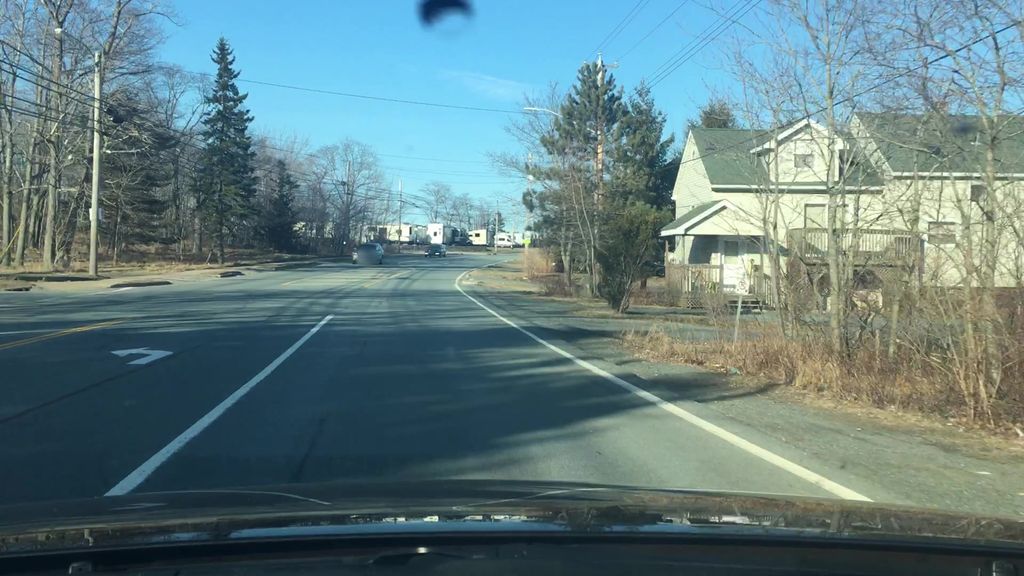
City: halifax